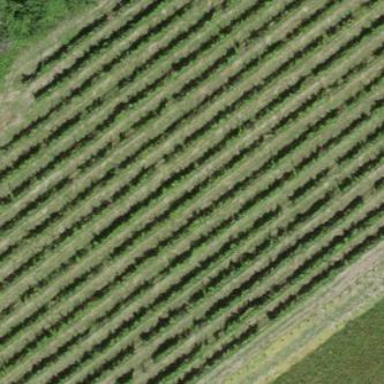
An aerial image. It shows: Vineyard growing grapes.